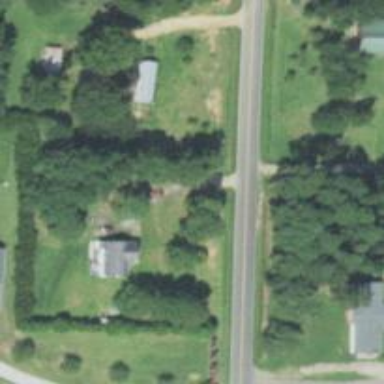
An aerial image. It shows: Driveway leading to service road.